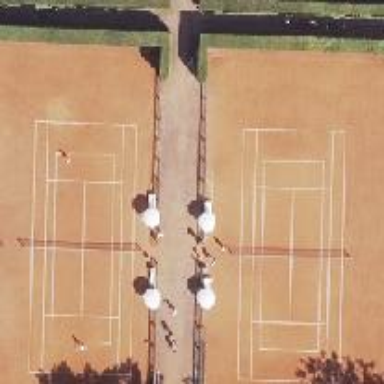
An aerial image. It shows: Tennis court on the leisure land pitch.